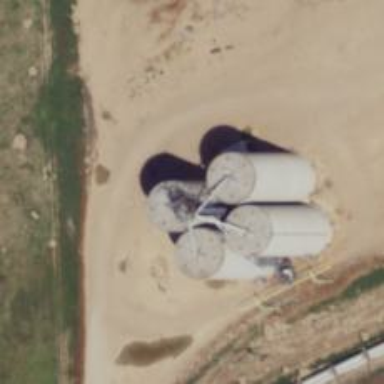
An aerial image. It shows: Silo.